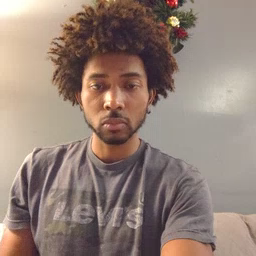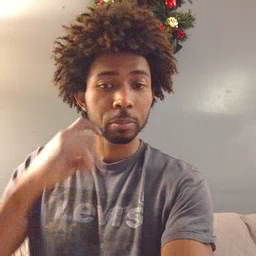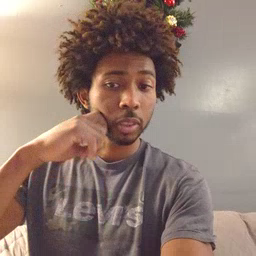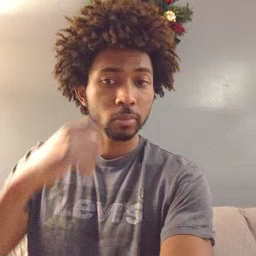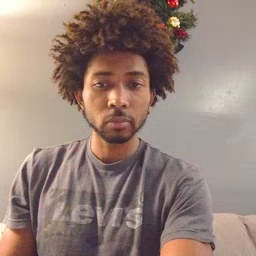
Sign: apple